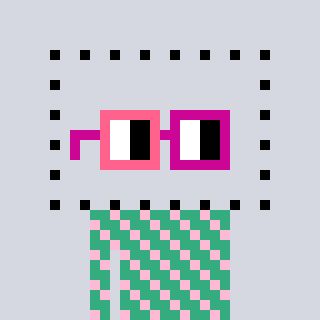
a pixel art character with square pink and red glasses, a void-shaped head and a teal-colored body on a cool background